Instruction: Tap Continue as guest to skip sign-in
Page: checkout
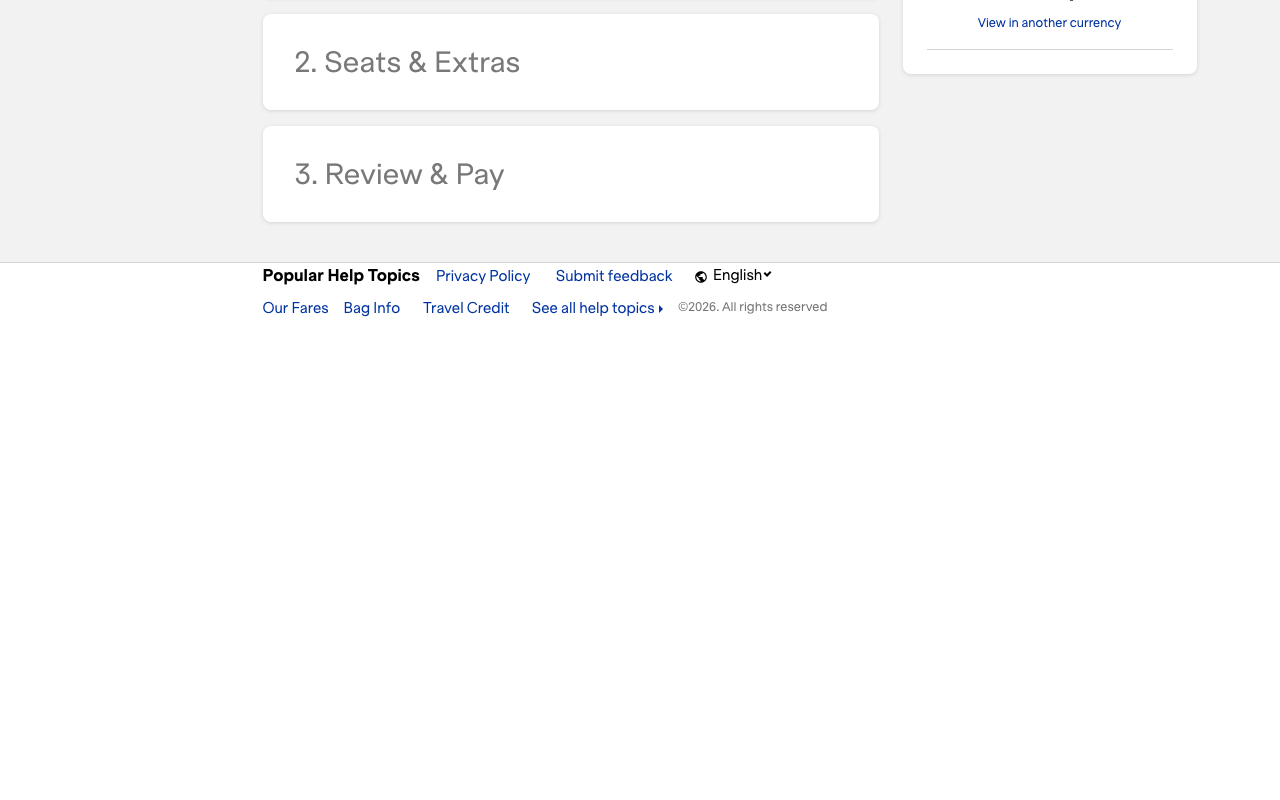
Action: click